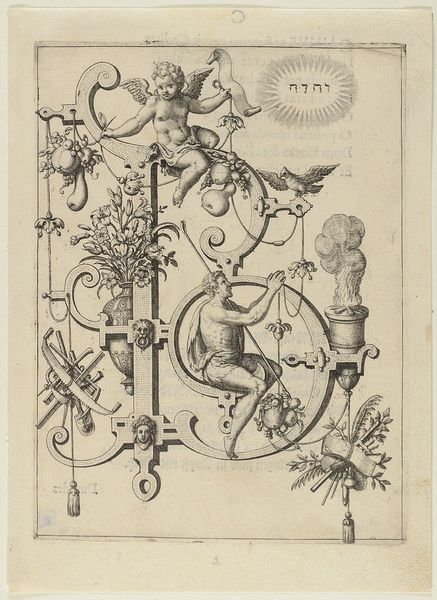
Titel: Der Buchstabe B, Blatt aus der Folge 'Nova Alphati Effictio Historiis'
Künstler: Johann Theodor de Bry
Standort: Hamburg
Institution: Museum für Kunst und Gewerbe Hamburg
Schlagwörter: vogel, bibel, geschichte, personen, frucht, vase, schrift, papier, grafik, graphik, ornamente, fotografie, photographie, maske, strahlen, druckgraphik, druckgrafik, stich, buchstaben, kunst, darstellung, gebinde, putten, kupferstich, allegorien, genesis, amoretten, groteske, architekten, kain, werkzeuge, darstellungen, schnittblumen, embleme, alphabet, rollwerk, gerippt, abel, fruchtgirlande, reproduktionen, druckerzeugnisse, schweifwerk, früchte, allegorische, vögel, tierornamente, arbeitsgeräte, blumenstrauß, dingen, ornamentstich, vorlageblätter, schweifgroteske, trophäe